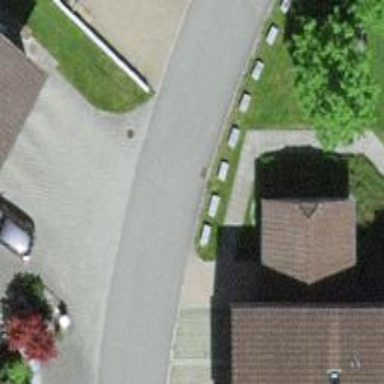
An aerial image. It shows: Residential road with asphalt surface.